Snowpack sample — Buffalo Mountain, Silverthorne, Colorado, USA (2/22/26, 2:02 PM MST)
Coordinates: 39.622, -106.113
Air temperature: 33 °F
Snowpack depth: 63 cm
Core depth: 20 cm
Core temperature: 24.8 °F
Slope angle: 11°, slope face: 116°
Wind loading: low
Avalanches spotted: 0
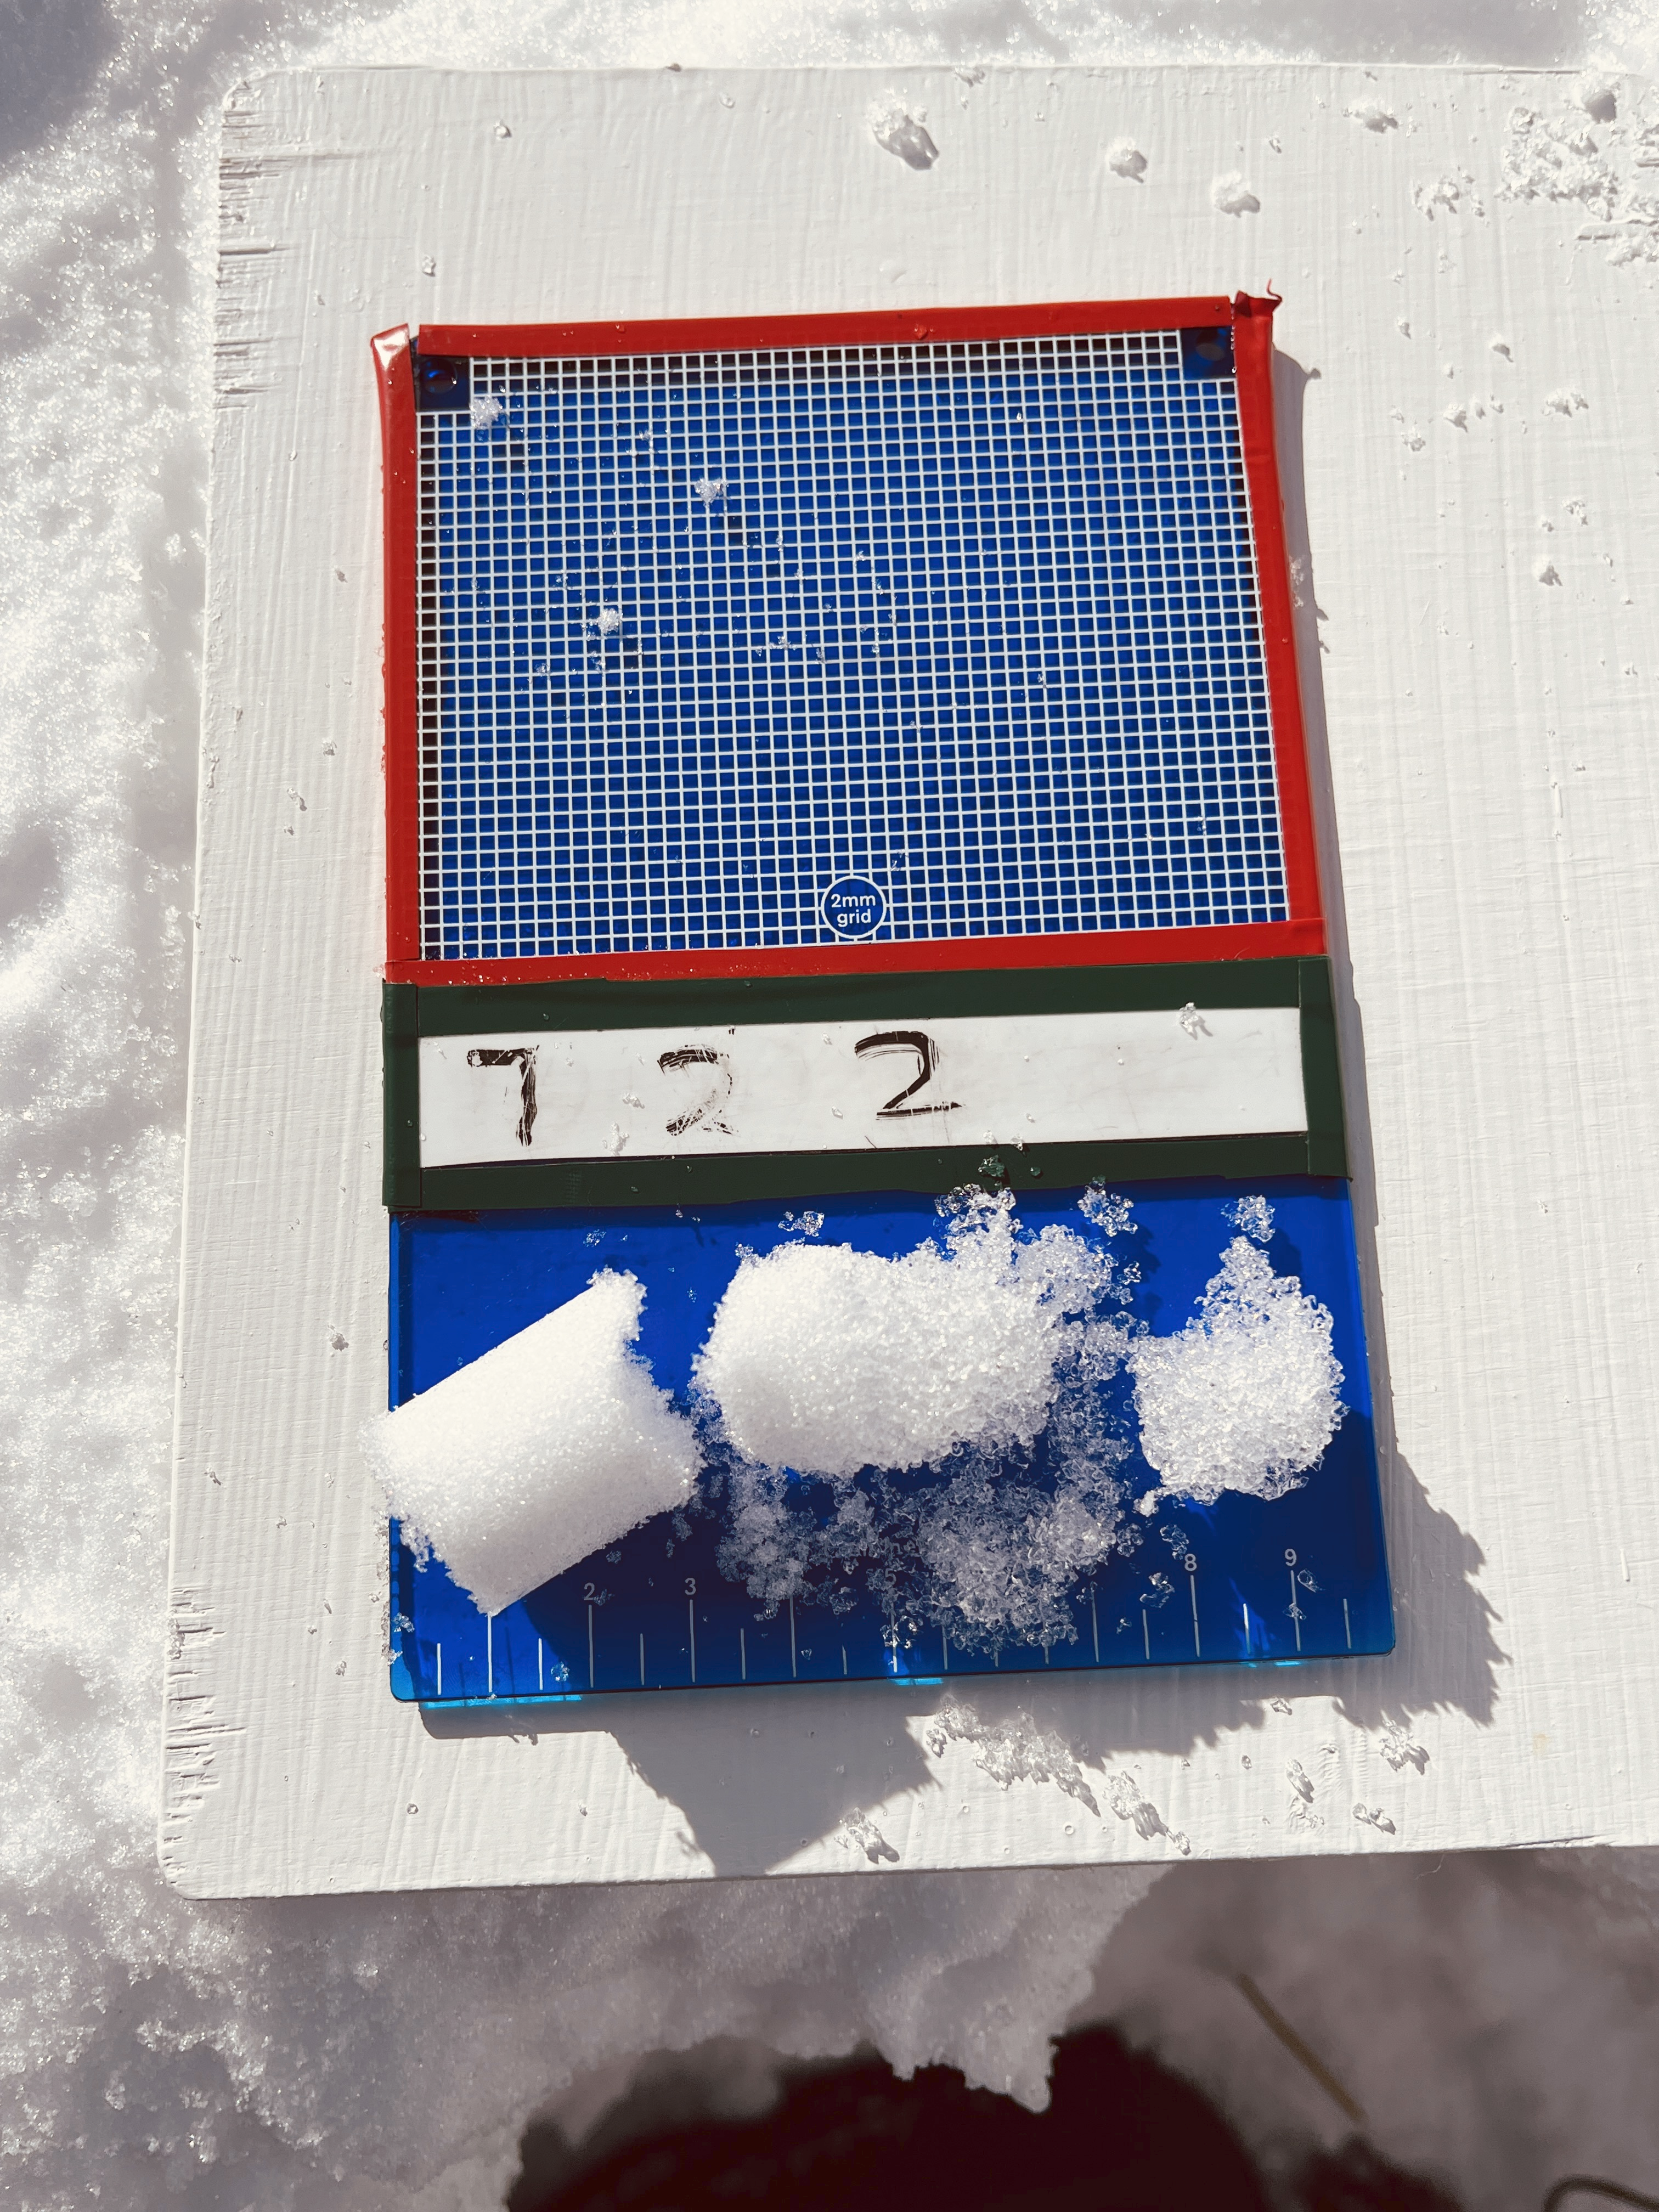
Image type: crystal_card
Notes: In a firebreak similar to site 1, minimal wind loading with no spotted avalanches (not many faces in view though)